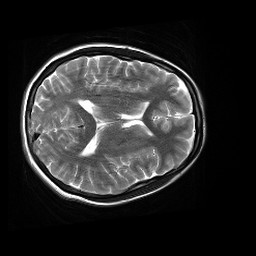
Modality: T2w
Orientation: axial
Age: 22
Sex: female
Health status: healthy
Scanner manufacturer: siemens
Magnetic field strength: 3 T
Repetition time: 4.01 s
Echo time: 0.116 s